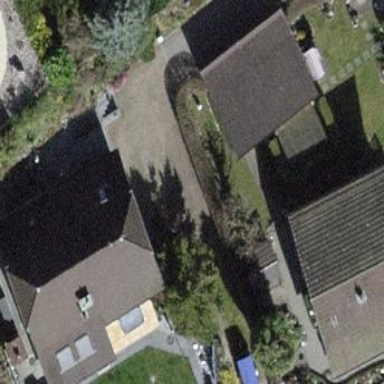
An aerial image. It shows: Garage.